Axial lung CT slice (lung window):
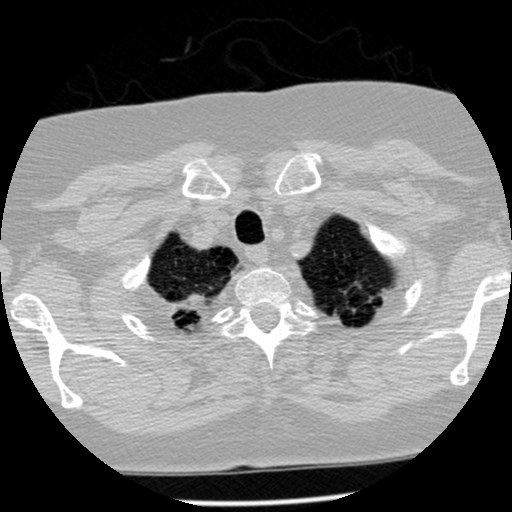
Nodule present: no